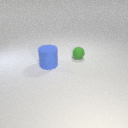
small green rubber sphere to the right of large blue rubber cylinder